Interaction volume radius: 10 \u00c5
Interaction volume height: 30 \u00c5
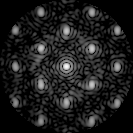
Disorder parameter: 0.3031